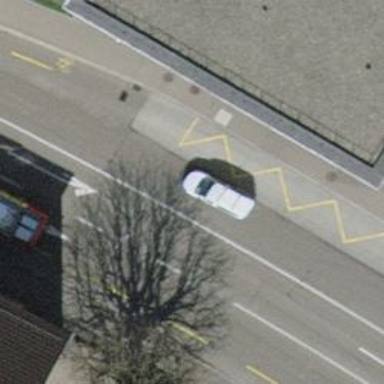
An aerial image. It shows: Bus stop for trolleybuses with designated stop position for public transport.